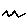
Label: zigzag